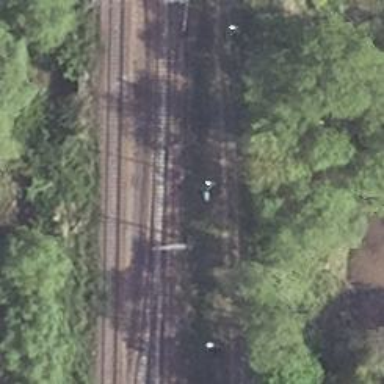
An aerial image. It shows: Disused railway spur.